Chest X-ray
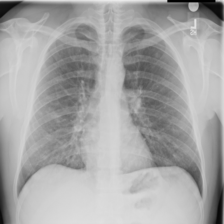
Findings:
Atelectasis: negative
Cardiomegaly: negative
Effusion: negative
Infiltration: negative
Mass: negative
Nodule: negative
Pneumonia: negative
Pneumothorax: negative
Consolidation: negative
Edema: negative
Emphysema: negative
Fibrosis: negative
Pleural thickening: negative
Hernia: negative